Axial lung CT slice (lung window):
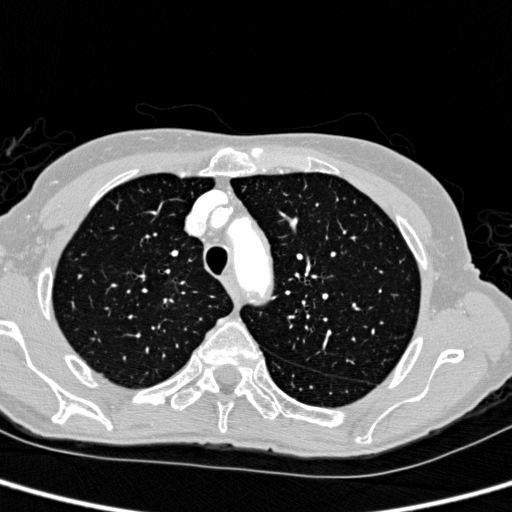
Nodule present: yes
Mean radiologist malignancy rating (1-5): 1.5